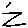
Label: zigzag